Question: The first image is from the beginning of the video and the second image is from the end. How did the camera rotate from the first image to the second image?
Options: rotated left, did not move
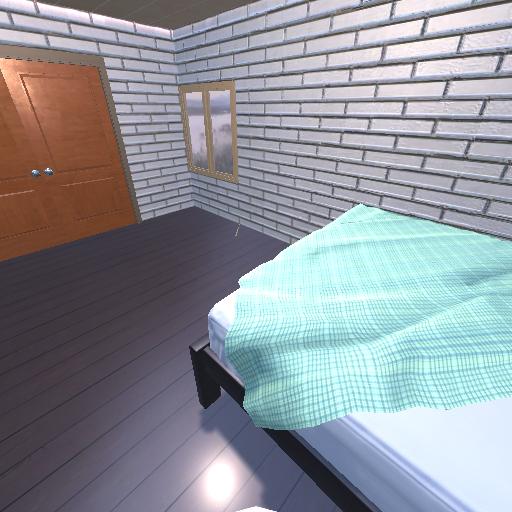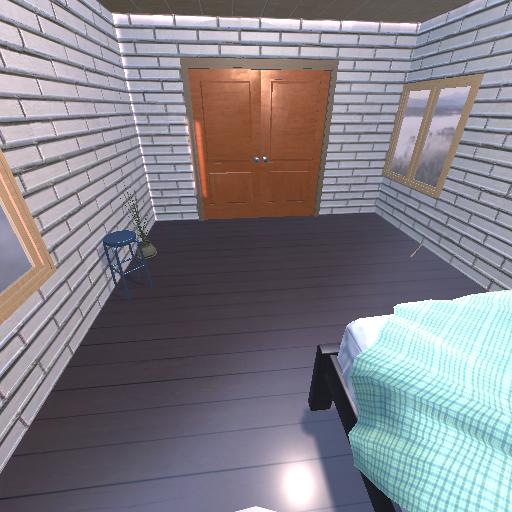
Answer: rotated left